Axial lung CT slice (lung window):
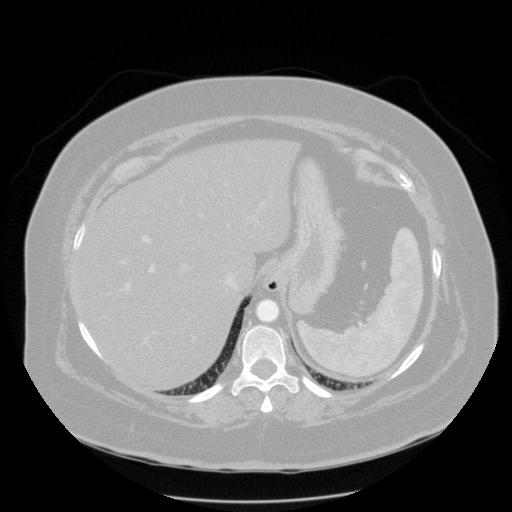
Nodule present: no